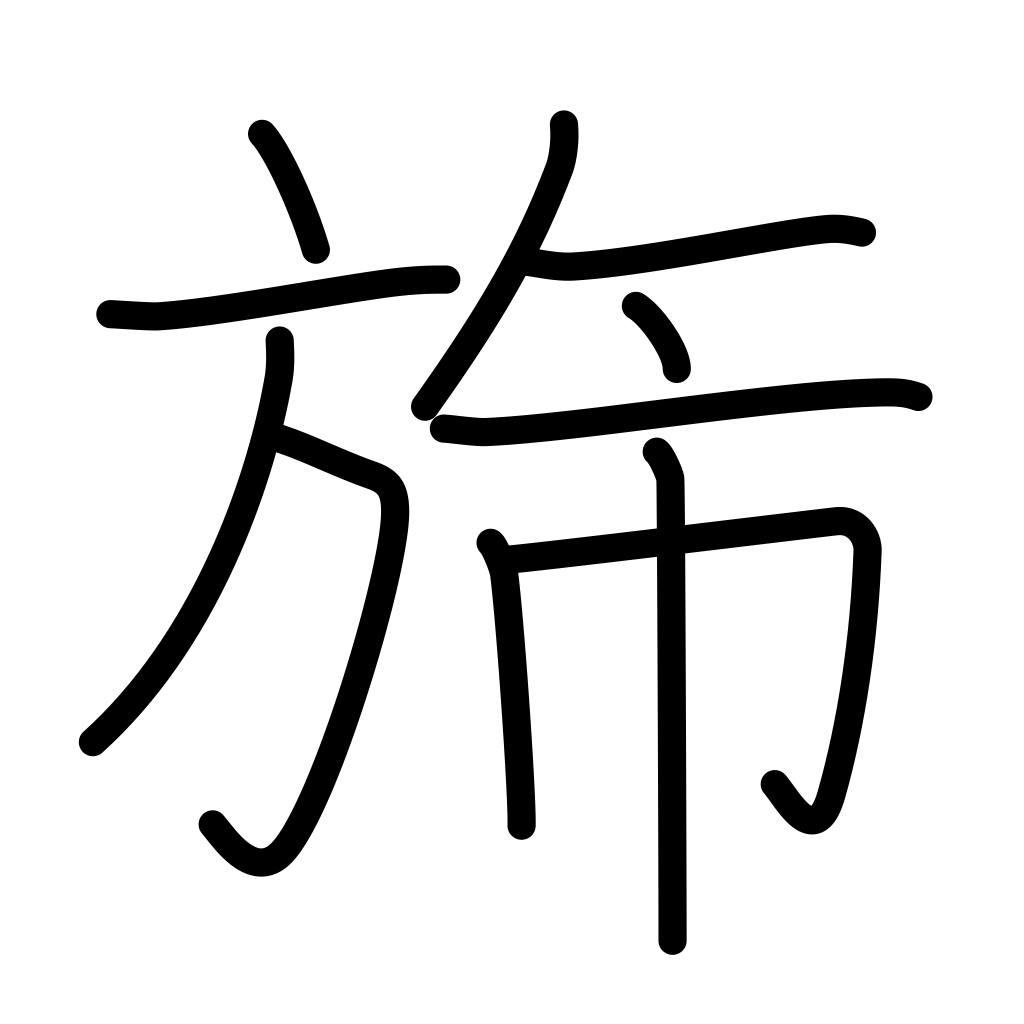
Meaning: flag